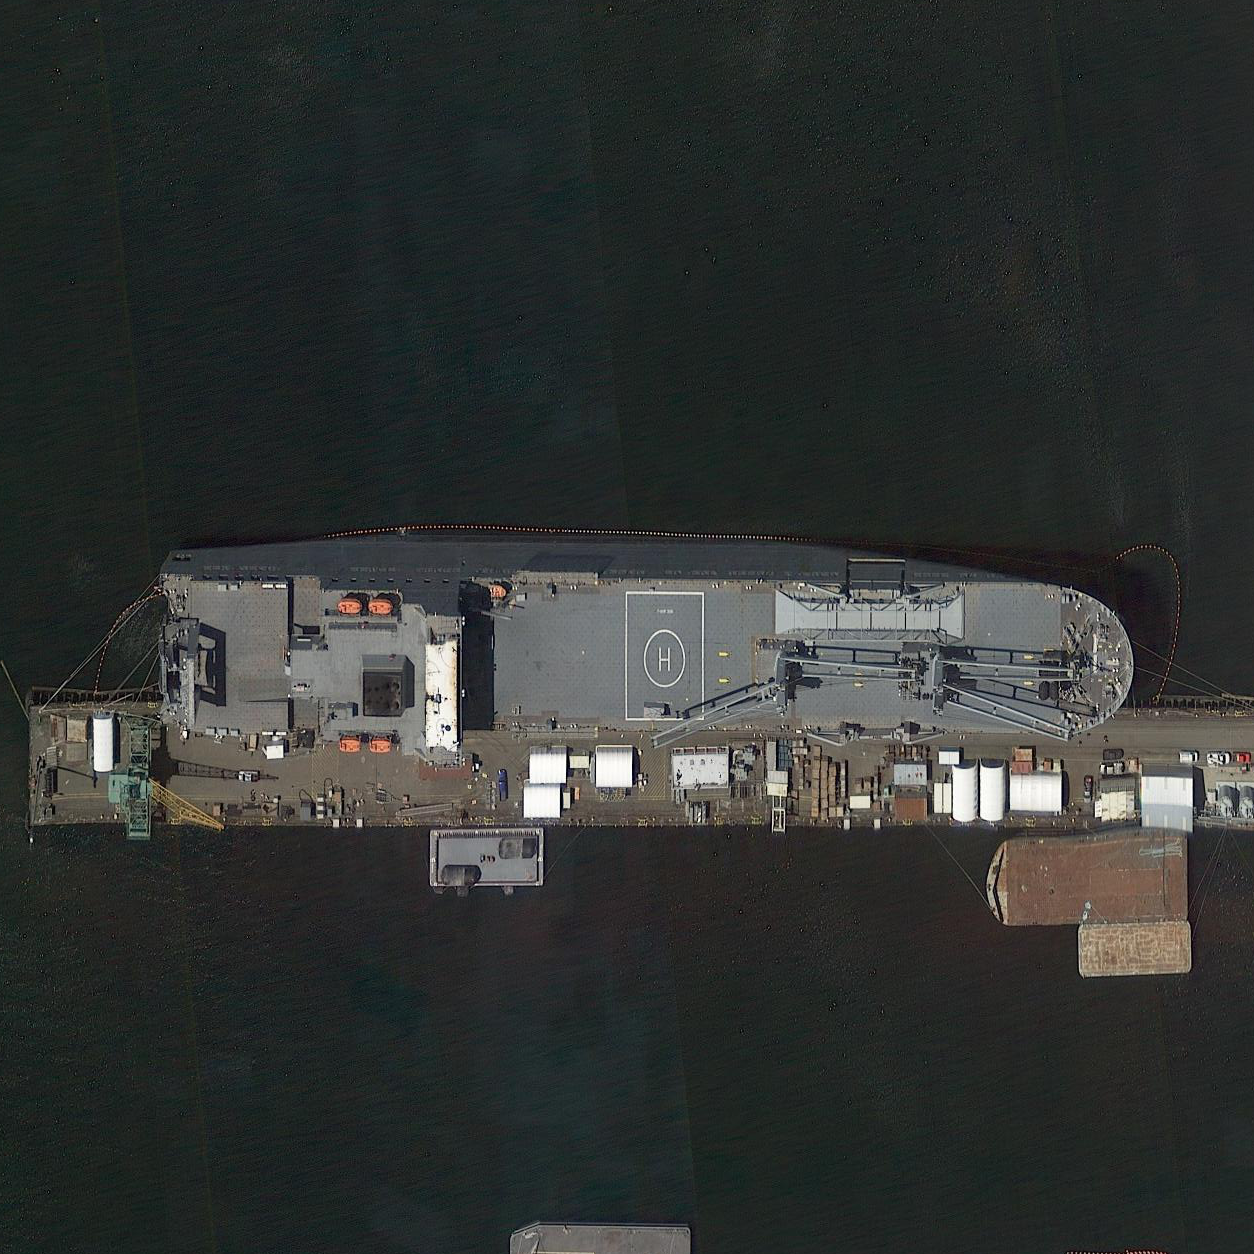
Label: Crane_ship